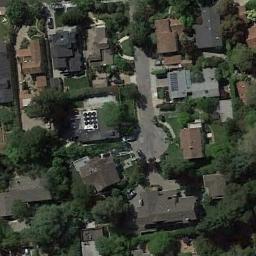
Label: medium_residential